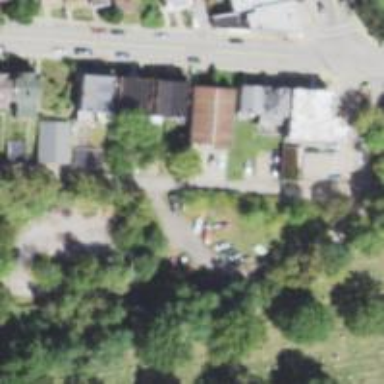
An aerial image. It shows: Residential alley road.